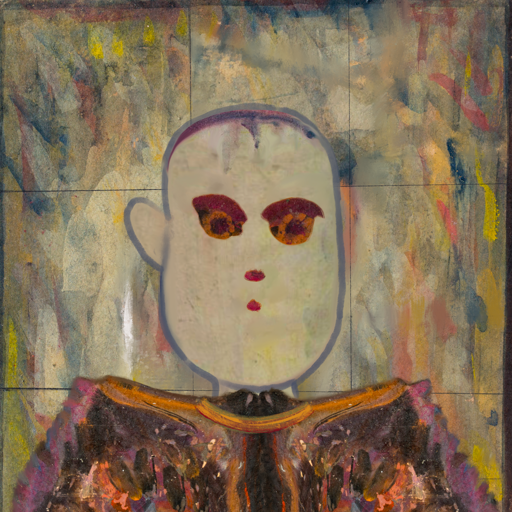
Background: GypsyMother, Head And Neck Front: Hill_Girl, Face Front: Doll, Bust: Gypsy_Queen, Hair Front: Blank, Head Accessory: Blank, Second Necklace: Blank, Necklace: Mother_And_Son_Son, Baby: Blank